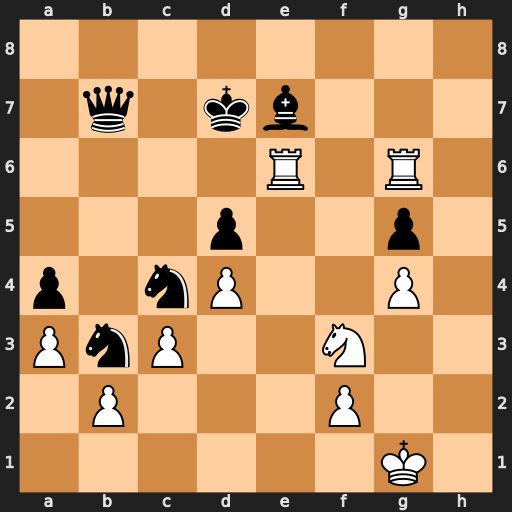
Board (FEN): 8/1q1kb3/4R1R1/3p2p1/p1nP2P1/PnP2N2/1P3P2/6K1
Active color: w
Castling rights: -
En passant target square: -
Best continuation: Rxe7+ Kxe7 Rg7+ Kf6 Rxb7